Field crop: tomato
Growth stage: 2
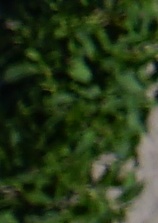
Species: tomato